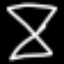
Label: hourglass